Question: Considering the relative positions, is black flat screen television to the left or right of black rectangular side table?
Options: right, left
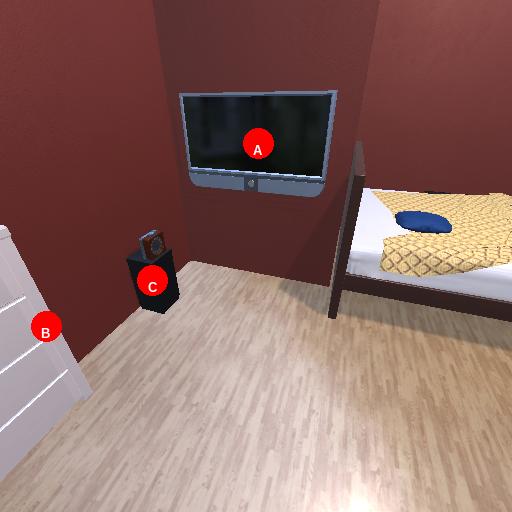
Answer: right